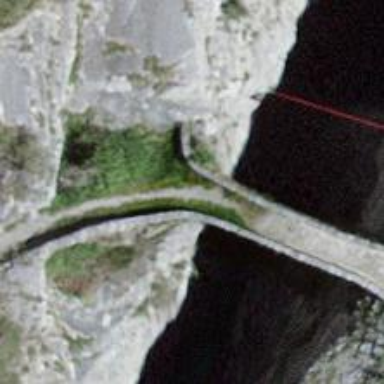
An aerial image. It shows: Path with bridge made of paving stones.